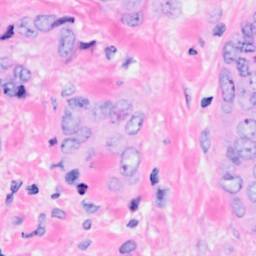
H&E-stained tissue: Breast